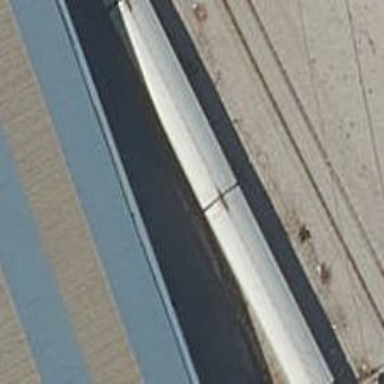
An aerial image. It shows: Rail yard with electrified contact lines for the trains.